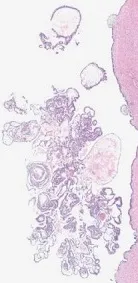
Polypoid lesion on the internal surface of the paratubal cyst (hematoxylin, and ,eosin stain, original magnification x 20).
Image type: pathology (h&e)